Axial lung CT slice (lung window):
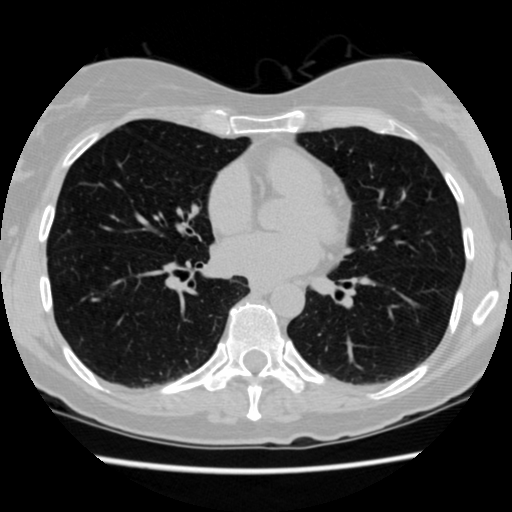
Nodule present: no